Field crop: maize
Growth stage: 2
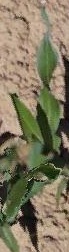
Species: maize